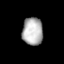
Tissue: lung
Cell type: Endothelial cells
Senescence score: 0.5444
Nuclear area (px): 557
Mean DAPI intensity: 178.634